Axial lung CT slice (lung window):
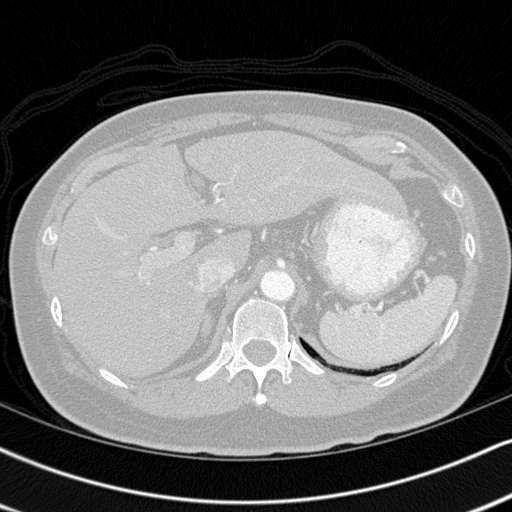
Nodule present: no